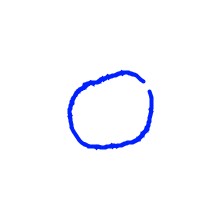
Shape: circle